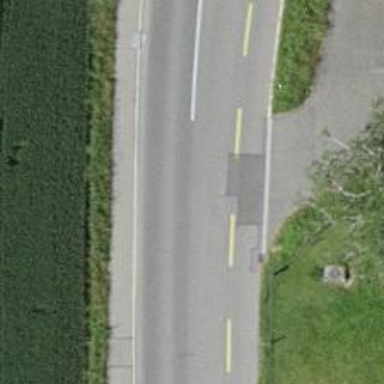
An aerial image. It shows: Secondary road with asphalt surface and dedicated cycle lane on the left.